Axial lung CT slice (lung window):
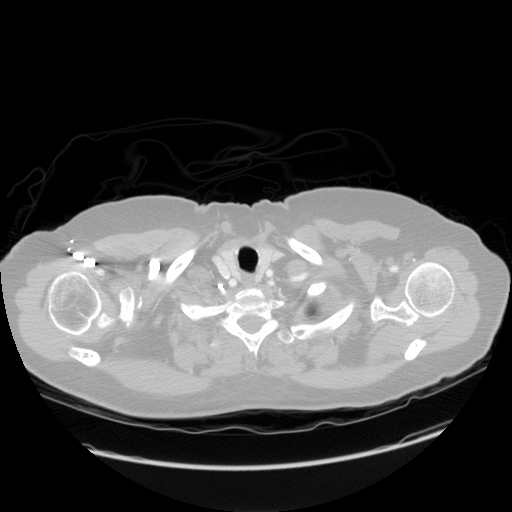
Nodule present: no